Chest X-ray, PA view. Patient: 55 years old, sex F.
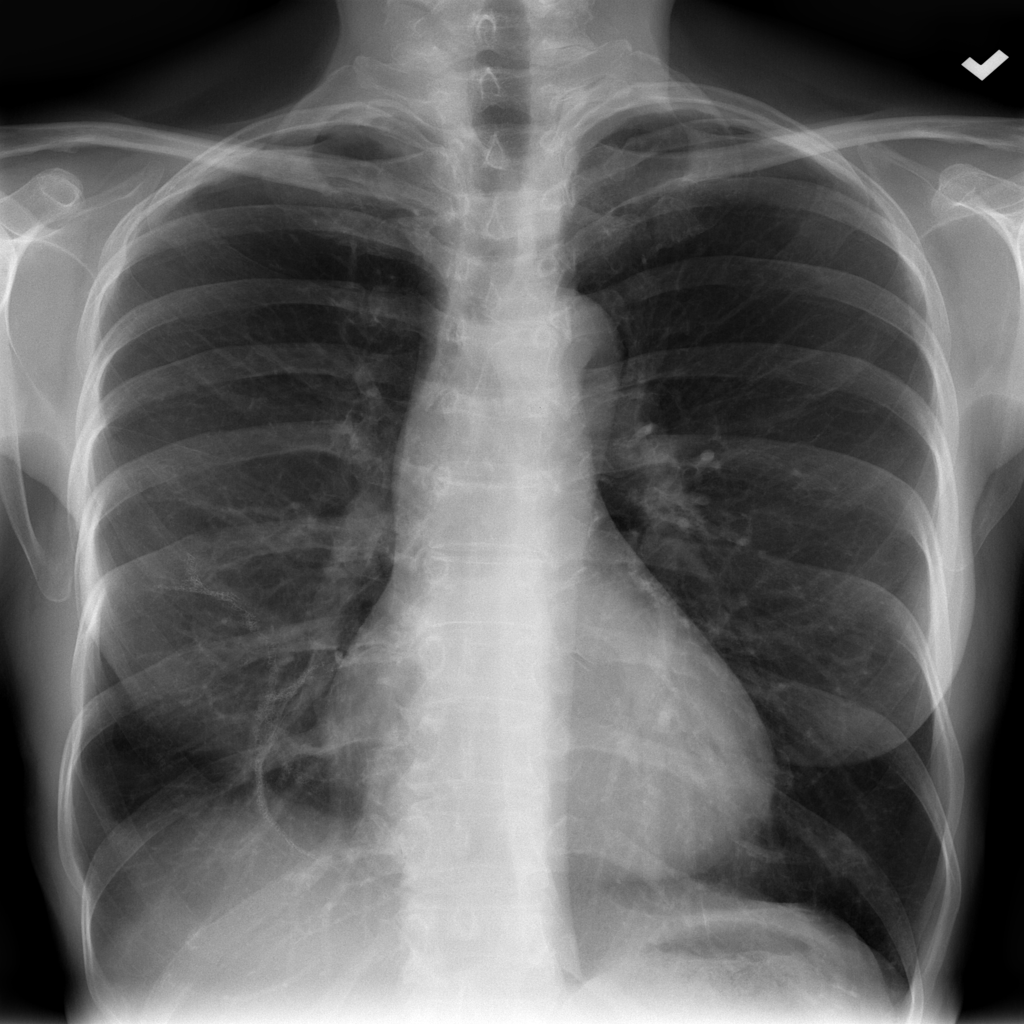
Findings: No Finding